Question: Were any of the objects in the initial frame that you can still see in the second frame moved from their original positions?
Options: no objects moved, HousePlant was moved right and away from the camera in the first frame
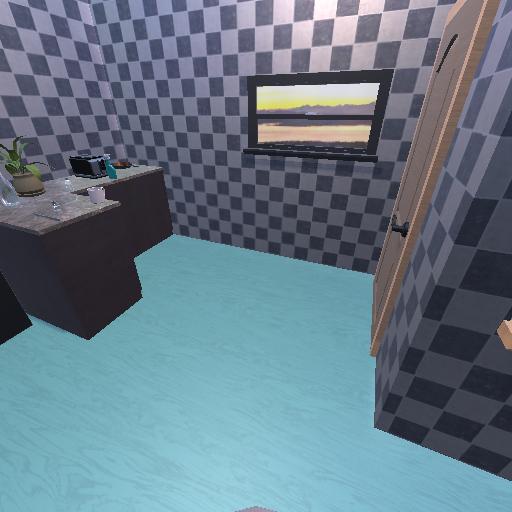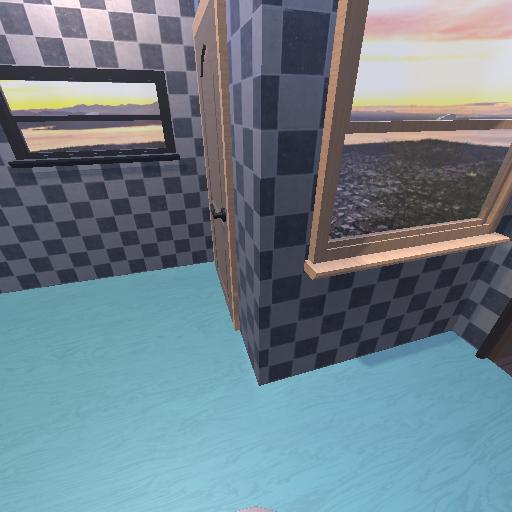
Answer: no objects moved